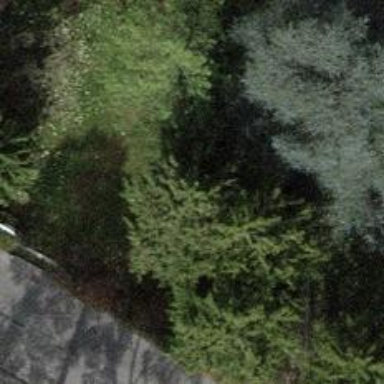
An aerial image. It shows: Evergreen needle-leaved tree.